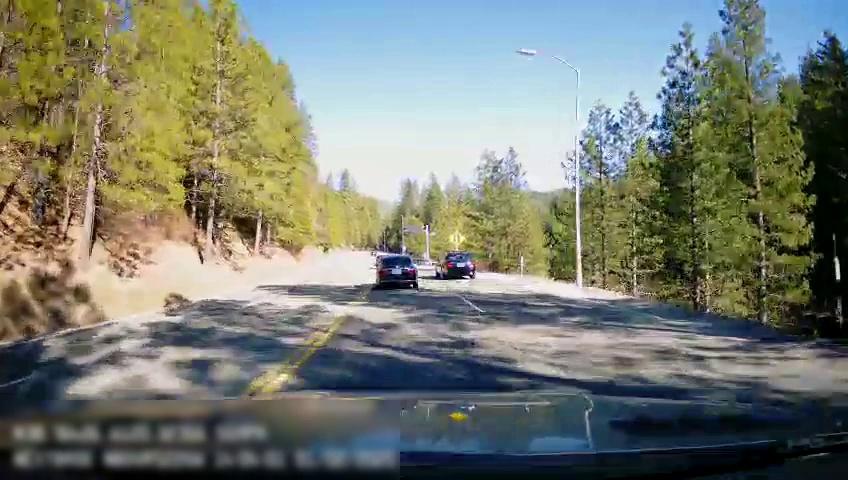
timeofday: Day
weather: Sunny
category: Drivable Space
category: Vehicles | Car
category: Vehicles | Car
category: Lanes | Opposite Lane
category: Lanes | Opposite Lane
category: Lanes | Opposite Lane
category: Lanes | Current Lane
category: Lanes | Current Lane
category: Traffic | Signs